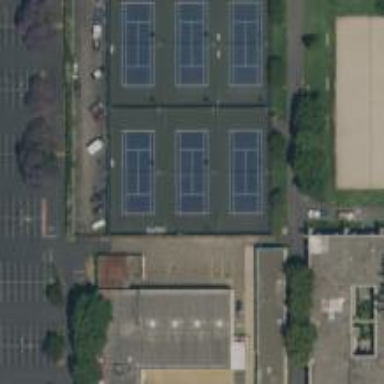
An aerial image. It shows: Tennis court on pitch.